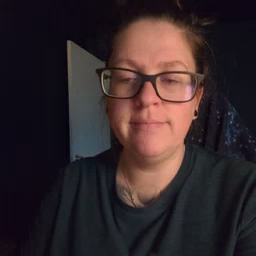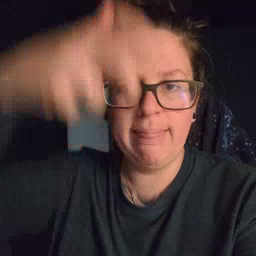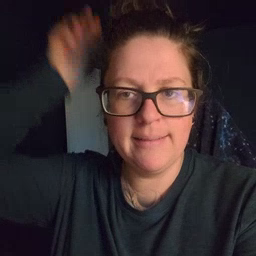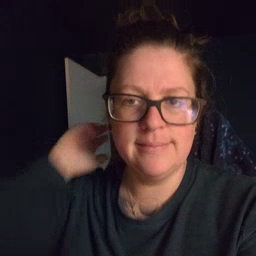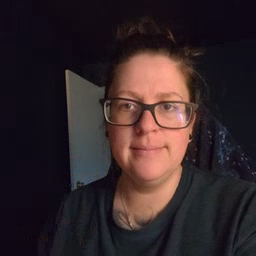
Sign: lion